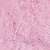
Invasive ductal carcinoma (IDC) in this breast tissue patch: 0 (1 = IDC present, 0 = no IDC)